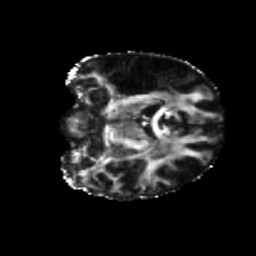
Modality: FA
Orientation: coronal
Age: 36
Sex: female
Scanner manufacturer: siemens
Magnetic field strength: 3 T
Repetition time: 5.25 s
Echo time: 0.08 s